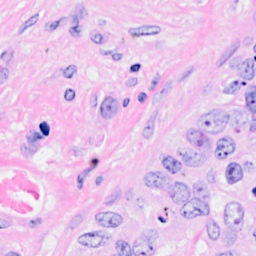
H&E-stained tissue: Breast